Question: I'm currently in the process of designing part of my web page, but have encountered difficulty positioning the contact cards as they appear below:

Currently the second column of contact cards is not vertically aligned because of the follwing markup structure. The '<h2 class="text200 margbottom margtop">Contact Us</h2>' is 'pushing' the other 2 contact cards in the first grid 4 down vertically, but of course this is not happening in the second grid 4 as no '<h2>' is present. Is there any way to have the contact cards positioned at the same height so they are aligned horizontally as shown in the image above by amending my HTML markup?
Here is the link: <URL>
'''
<div class="grid_4">
<h2 class="text200 margbottom margtop">Contact Us</h2>
<div class="contact_block_tiny trophy clearfix">
<!-- content -->
</div>
<div class="contact_block_tiny target clearfix">
<!-- content -->
</div>
</div>
<div class="grid_4 omega">
<div class="contact_block_tiny drink clearfix">
<!-- content -->
</div>
<div class="contact_block_tiny editorial clearfix">
<!-- content -->
</div>
</div>
'''
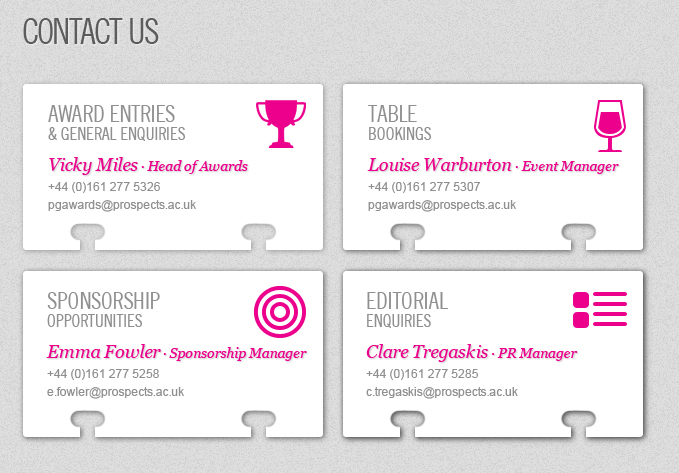
Answer: Is the "Contact Us" the heading for the first column or for both columns? If it is the heading for both columns, then why do you put it inside the first column? That's not where it belongs semantically, and consequentially breaks your layout.